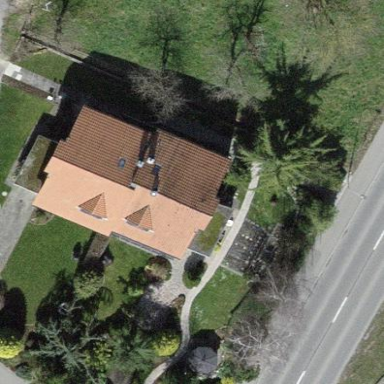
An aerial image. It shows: Gabled roofed house.